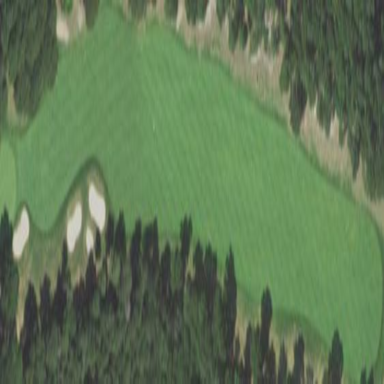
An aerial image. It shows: Grassy area designated as golf fairway.